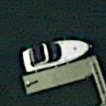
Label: Civil_yacht